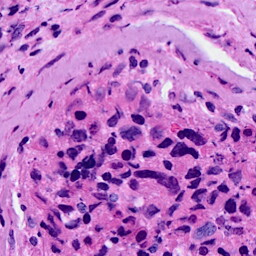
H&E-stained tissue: Breast